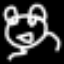
Label: frog